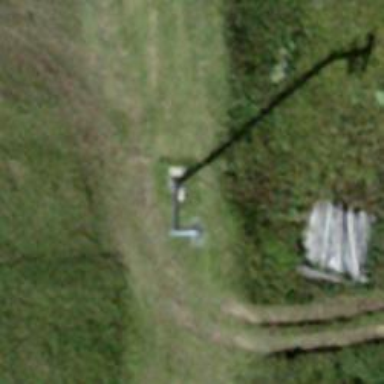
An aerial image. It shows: Pylon for aerialway.